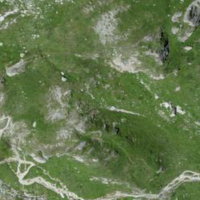
EUNIS habitat code: 31
Species observed at this site:
Silene acaulis
Bartsia alpina
Geum montanum